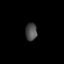
Tissue: lung
Cell type: T cells
Senescence score: 0.1861
Nuclear area (px): 202
Mean DAPI intensity: 75.337